Question: I have the following situation. In my asp.net webforms projects, I have some shared repositories that I optionally use my main repositories. The folders are named and then for others. For example, I have a folder structure like this.
'''
\main
.. \.git
.. \main-subfolder
.. \Shared (this should be ignored since own repo)
.... \.git
.... \Shared-subfolder
.... shared files
.. main-files
'''
I think this pattern I'm using might be similar to git sub-modules, but that is (hopefully) reserved for another discussion.
My .gitignore file originally simply had: 'Shared*/' and everything worked great.
Then I discovered that in my asp mvc projects, my folders were getting ignored (as expected given the above pattern). So I tried to add an exclusion with '!Views/Shared/' but that didn't work in that git still didn't detect that for the mvc projects it should be adding content.
So I ended up with:
'''
Shared*/*
!Views/Shared/
'''
And all seemed to work, however, I detected a problem in my original webforms projects (that should be ignoring folders of ). So the following image. 'git status' appears to correctly be ignoring the Shared folder, but when I do a 'git add .' then 'git status', you can see that it has been added.

Note: 'git com -am "Commit Message"' appears to work too. If that would have been my original step instead of 'git add .', the folder is ignored on the commit.
Is my setup (nested repository) not supported or is my .gitignore pattern incorrect? Thanks in advance.
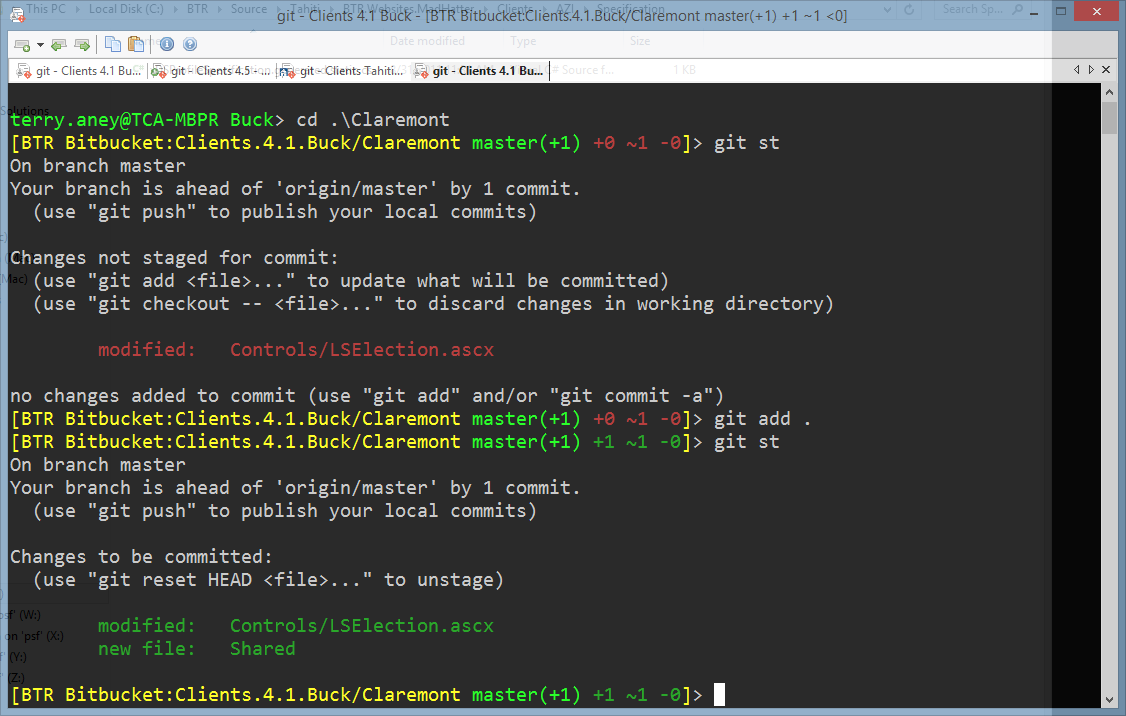
Answer: I got confused even when I reproduced what you're looking at. My sympathies. Some of what git's doing here caters to abstruse usage (and should arguably not be its default behavior), and the pathname anchoring is just quirky.
tl;dr, from comments and examples, I think you want:
'''
Shared*/
!**/Views/Shared*/
'''
---
So, the confusing bits:
'git status' by default ('-u normal') chooses what (unignored and) untracked directories to show based on whether there are any in them you could 'git add' without forcing -- which isn't the same thing as checking whether there are any untracked submodules in there. It's sometimes useful to bypass untracked submodule boundaries, but an unadorned 'git status' report doesn't look to me like a good place to do it by default.
Second, git's pattern matching requires a leading '/' to anchor plain names at the pattern root ('.gitignore' location or top-of-worktree for other sources), but paths with an embedded '/' are always anchored at the pattern root, so to exclude a multipart path pattern anywhere, prefix it with '**/'. I'd hate to have to argue with anyone insisting this violates the principle of least surprise ...